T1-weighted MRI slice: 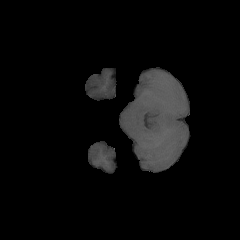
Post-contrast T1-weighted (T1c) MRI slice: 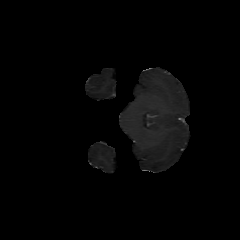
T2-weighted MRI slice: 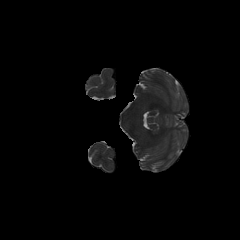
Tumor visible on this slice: no